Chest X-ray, AP view. Patient: 28 years old, sex F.
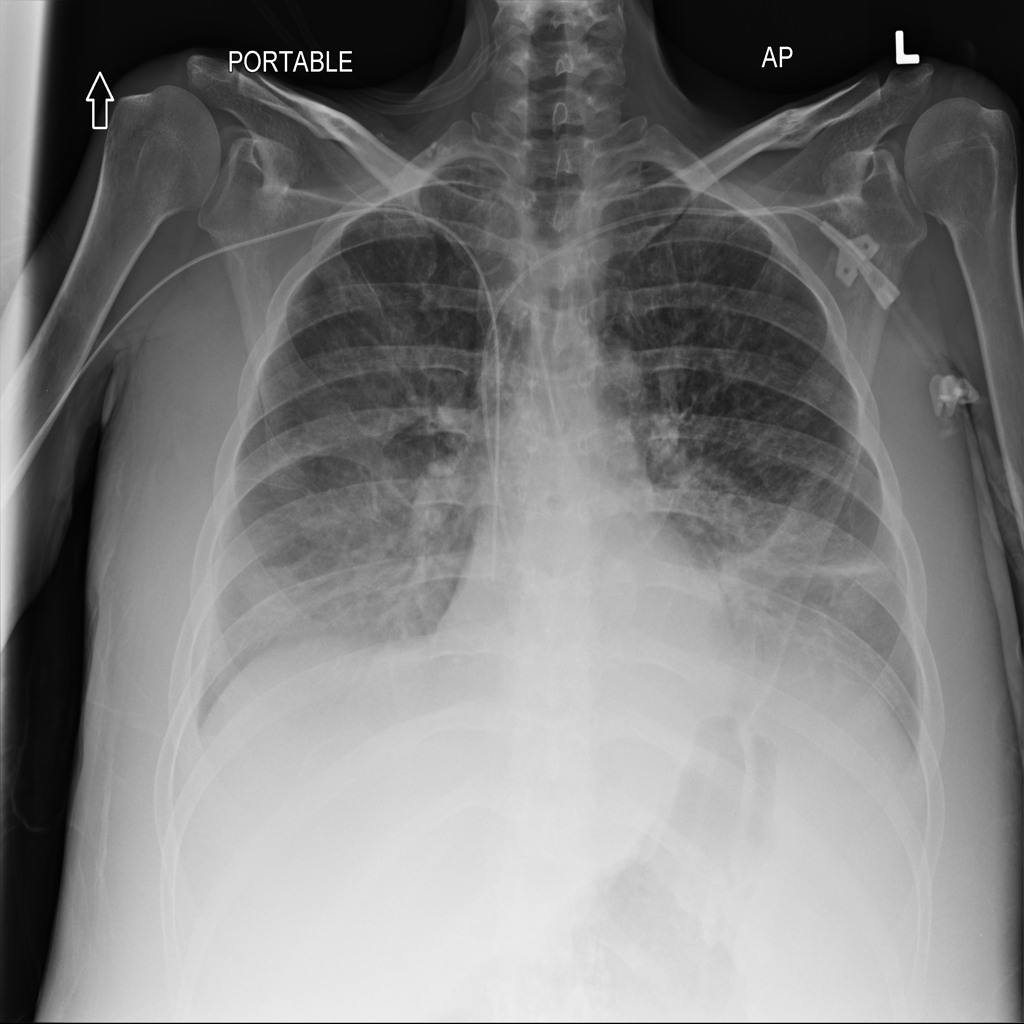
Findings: Effusion, Infiltration